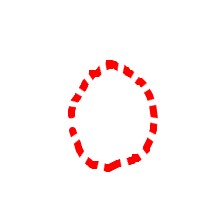
Shape: circle